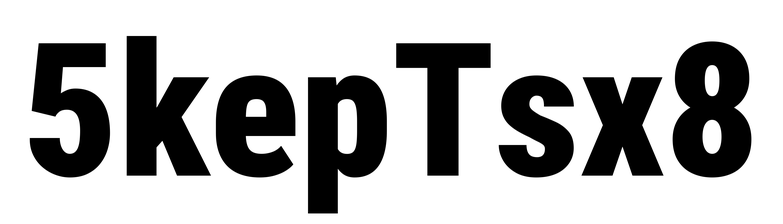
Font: Roboto_Condensed_Black